【题型】填空题　【知识点】解析几何　【难度】easy
以 \(P\) 为圆心的动圆与圆 \(C_1: (x+2)^2 + y^2 = 1\) 和圆 \(C_2: (x-2)^2 + y^2 = r^2\ (r>0)\) 均相切，若点 \(P\) 的轨迹为椭圆，则 \(r\) 的取值范围是 \underline{\quad\quad\quad}。
【解答】
【答案】$(5,+\infty)$

【分析】根据条件，进行以 \(P\) 为圆心的动圆与两圆相外切和与圆 \(C_1\) 外切，与圆 \(C_2\) 内切，两种情况讨论，利用点 \(P\) 的轨迹为椭圆，即可得出结果。

【详解】由题知，若以 \(P\) 为圆心的动圆与两圆均外切，如图，

令以 \(P\) 为圆心的动圆半径为 \(R\)，

则 \(PC_1 = R + 1\)，\(PC_2 = R + r\)，

因 \(|PC_2 - PC_1| = |r - 1|\)，

所以此时点 \(P\) 的轨迹不是椭圆，不符合题意；

若以 \(P\) 为圆心的动圆与圆 \(C_1\) 外切，与圆 \(C_2\) 内切，如图，

令以 \(P\) 为圆心的动圆半径为 \(R\)，

则 \(PC_1 = R + 1\)，\(PC_2 = r - R\)，

因 \(|PC_2 + PC_1| = r + 1\)，

若点 \(P\) 的轨迹为椭圆，

则 \(r + 1 > 2 \times 2 = 4\)，即 \(r > 3\)，

且圆 \(C_1\) 与圆 \(C_2\) 不相交，即 \(r > 5\)，

综上，若点 \(P\) 的轨迹为椭圆，则 \(r > 5\)。

故答案为：\((5,+\infty)\)
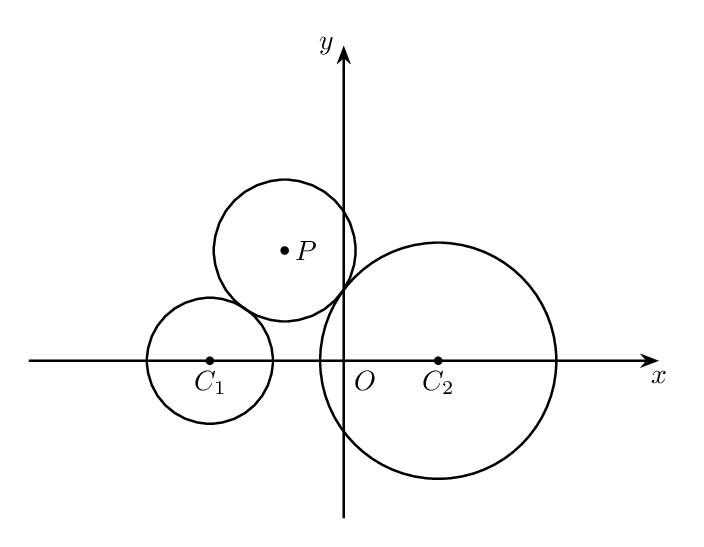
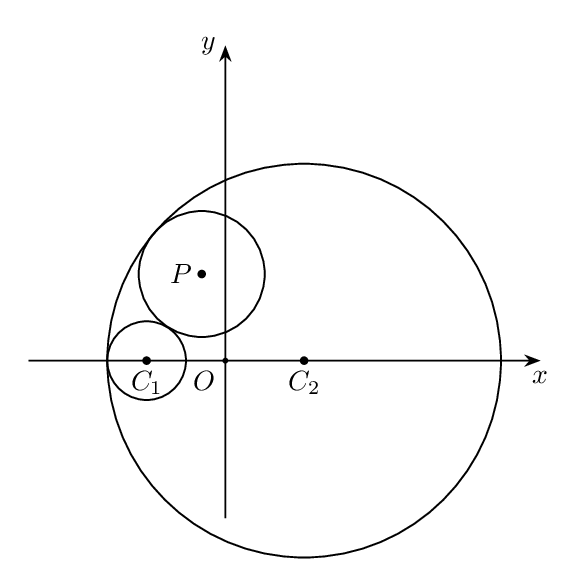